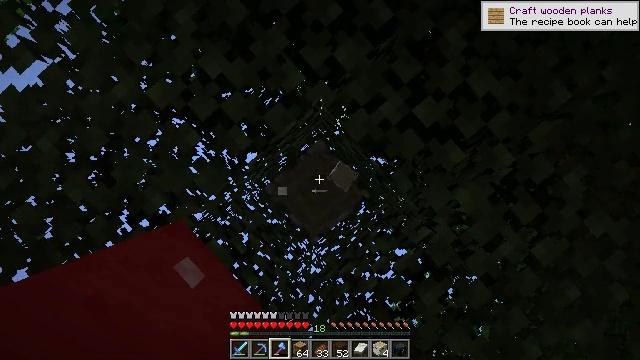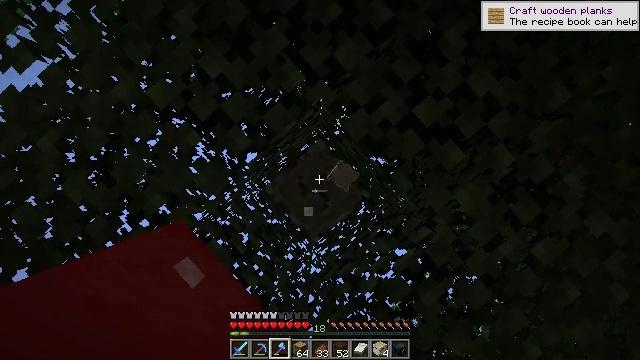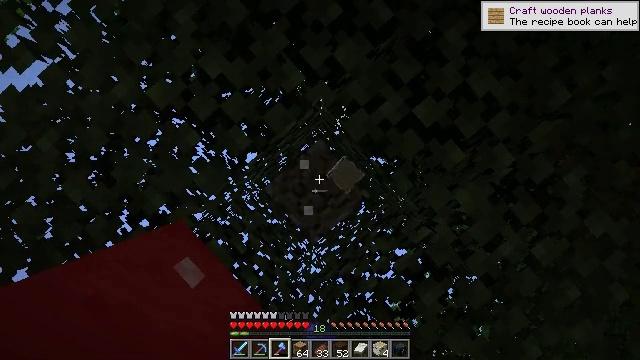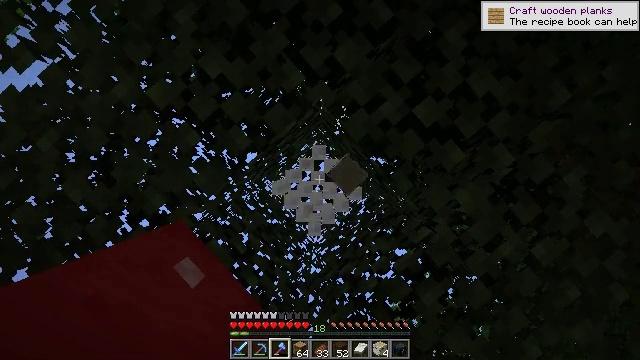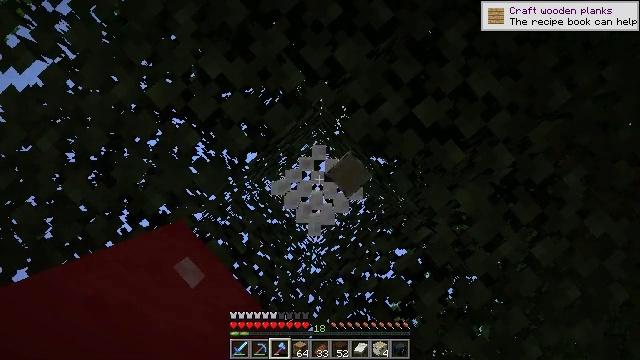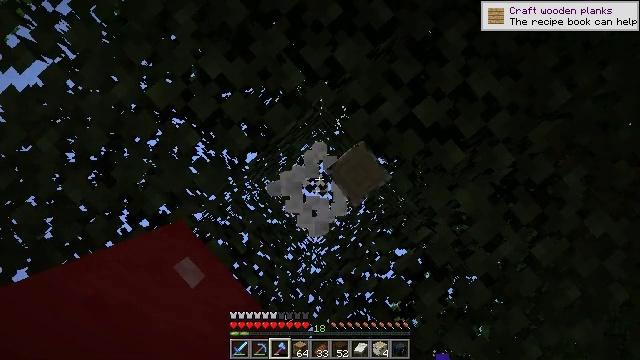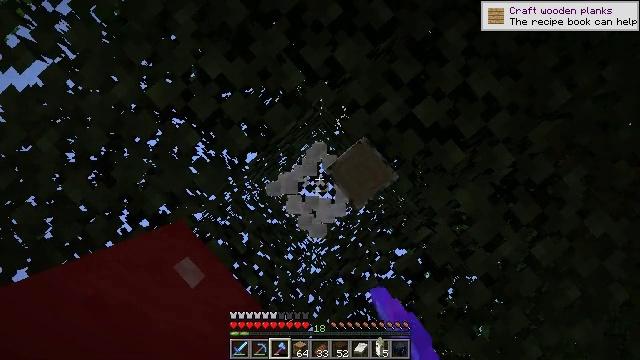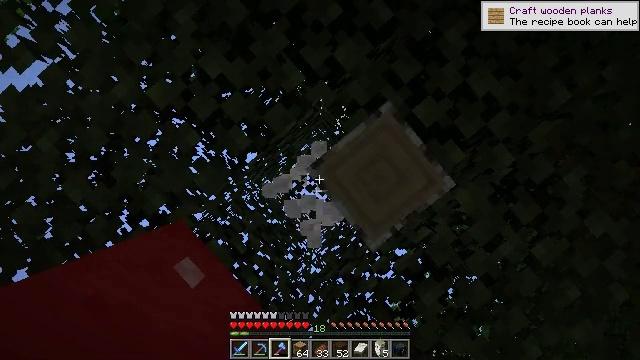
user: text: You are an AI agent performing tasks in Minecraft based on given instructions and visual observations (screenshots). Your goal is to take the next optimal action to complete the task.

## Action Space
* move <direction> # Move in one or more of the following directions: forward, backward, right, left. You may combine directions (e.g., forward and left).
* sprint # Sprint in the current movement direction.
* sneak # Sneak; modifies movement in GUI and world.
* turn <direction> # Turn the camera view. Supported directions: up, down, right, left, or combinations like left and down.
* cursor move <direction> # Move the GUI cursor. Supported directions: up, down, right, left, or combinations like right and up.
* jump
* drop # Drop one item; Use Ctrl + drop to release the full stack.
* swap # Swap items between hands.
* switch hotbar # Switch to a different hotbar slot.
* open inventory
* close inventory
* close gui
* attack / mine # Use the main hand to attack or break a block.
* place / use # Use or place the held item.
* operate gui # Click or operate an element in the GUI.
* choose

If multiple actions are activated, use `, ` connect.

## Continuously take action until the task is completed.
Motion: motion action
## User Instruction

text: Mine the birch log from the tree.
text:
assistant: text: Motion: attack / mine
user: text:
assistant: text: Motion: attack / mine
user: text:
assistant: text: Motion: attack / mine
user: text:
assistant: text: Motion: attack / mine
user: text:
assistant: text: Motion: attack / mine
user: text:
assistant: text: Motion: attack / mine
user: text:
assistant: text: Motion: attack / mine
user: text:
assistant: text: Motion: attack / mine